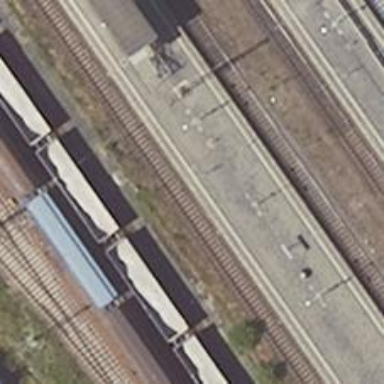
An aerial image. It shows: Section E of the railway platform.